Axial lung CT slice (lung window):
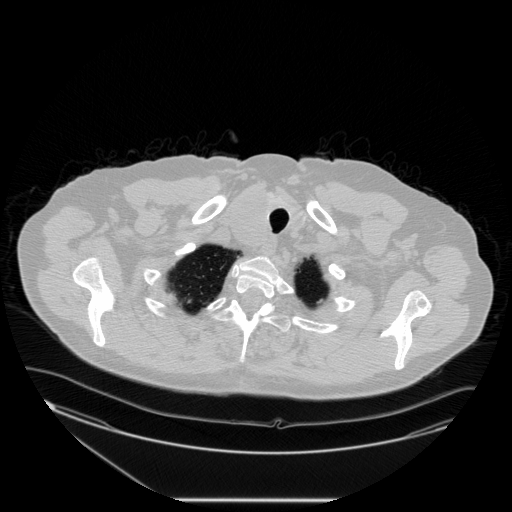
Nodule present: no